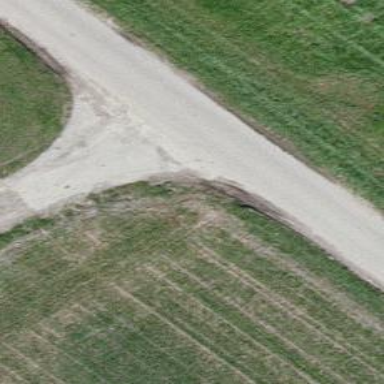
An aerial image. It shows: Unclassified paved road.